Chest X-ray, AP view. Patient: 44 years old, sex M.
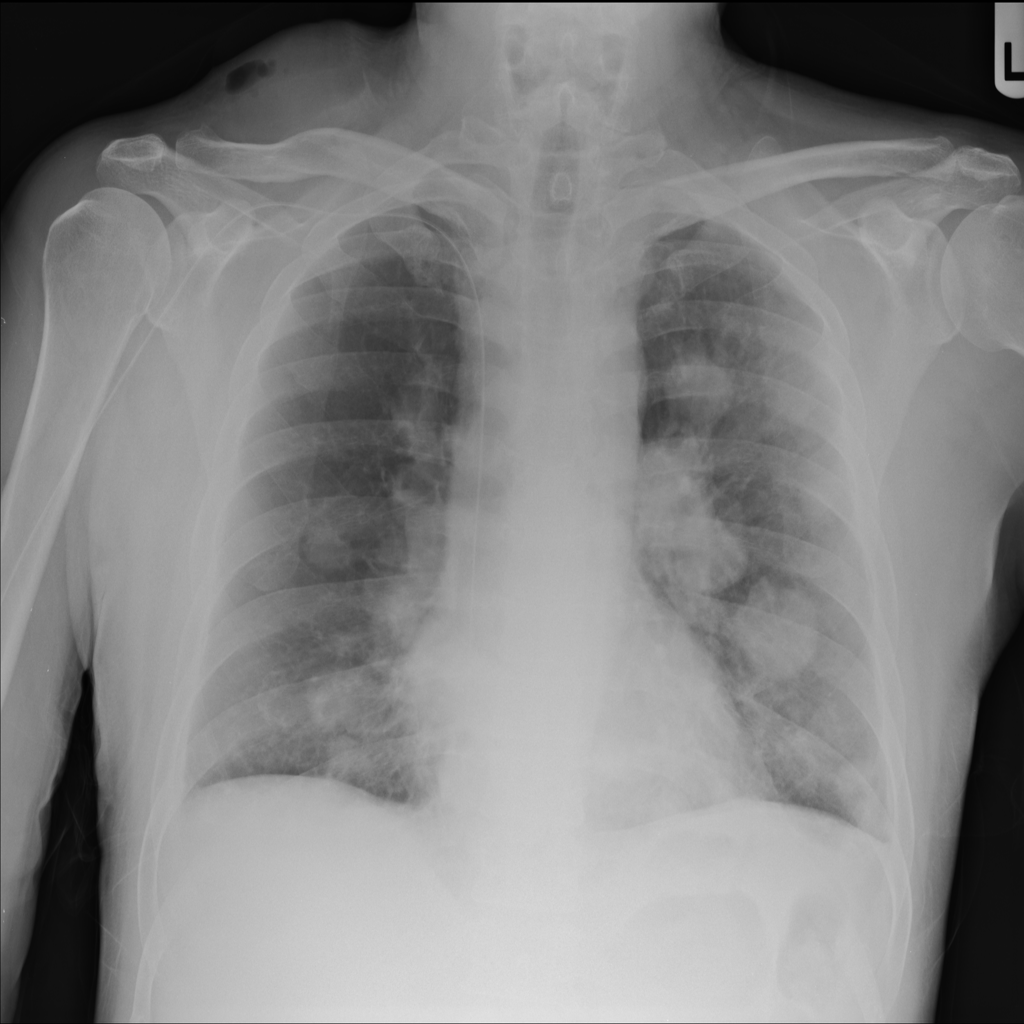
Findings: Emphysema, Mass